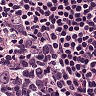
Metastatic tissue present: no